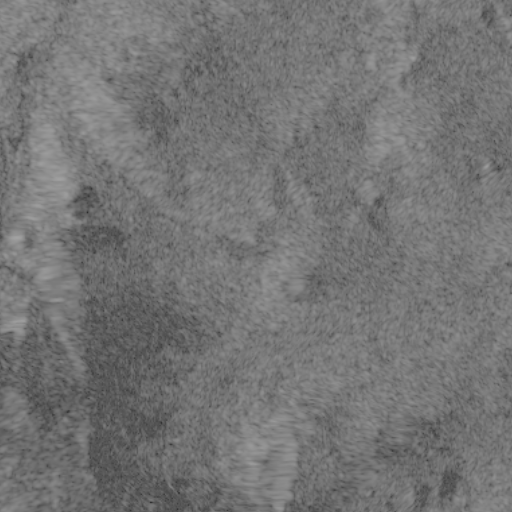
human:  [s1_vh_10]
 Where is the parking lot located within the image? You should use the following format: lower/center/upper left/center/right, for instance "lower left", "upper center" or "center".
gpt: The parking lot is located in the lower left of the image.
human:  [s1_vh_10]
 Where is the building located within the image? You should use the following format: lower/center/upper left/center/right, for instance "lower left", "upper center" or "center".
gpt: The building is located in the center left of the image.
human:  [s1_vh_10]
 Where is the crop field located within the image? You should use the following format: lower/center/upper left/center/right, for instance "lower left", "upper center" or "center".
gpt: There is no crop field in the image.

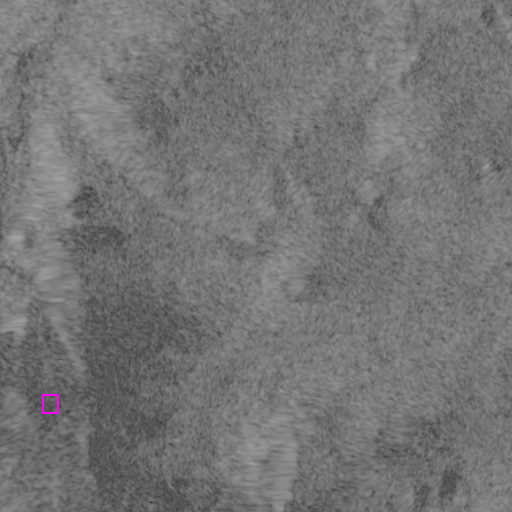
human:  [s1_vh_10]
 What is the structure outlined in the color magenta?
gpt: The structure outlined in magenta is a parking lot.
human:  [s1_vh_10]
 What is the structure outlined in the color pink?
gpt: There is no pink outline.